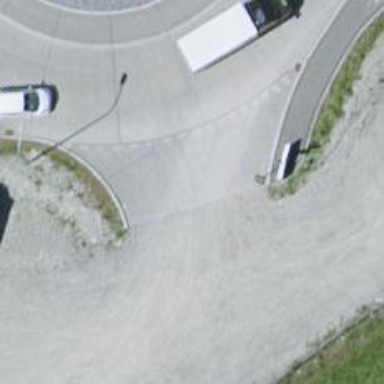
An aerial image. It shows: Asphalt parking aisle designated as service road.